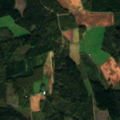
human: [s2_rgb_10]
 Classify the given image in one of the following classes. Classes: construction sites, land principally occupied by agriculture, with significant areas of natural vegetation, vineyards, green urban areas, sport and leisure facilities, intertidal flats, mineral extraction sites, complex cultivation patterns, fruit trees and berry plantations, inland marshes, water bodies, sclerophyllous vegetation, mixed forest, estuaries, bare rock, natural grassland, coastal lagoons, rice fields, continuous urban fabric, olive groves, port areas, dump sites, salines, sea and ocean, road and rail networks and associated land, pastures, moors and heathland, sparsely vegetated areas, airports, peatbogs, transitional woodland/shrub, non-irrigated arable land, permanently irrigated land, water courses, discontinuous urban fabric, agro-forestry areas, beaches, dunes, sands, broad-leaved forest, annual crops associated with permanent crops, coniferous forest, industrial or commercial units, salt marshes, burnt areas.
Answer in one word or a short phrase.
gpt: non-irrigated arable land, coniferous forest, mixed forest